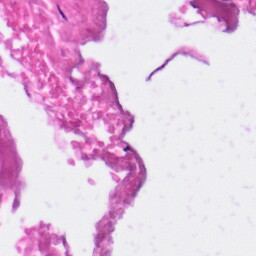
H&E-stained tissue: Skin